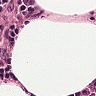
Metastatic tissue present: no